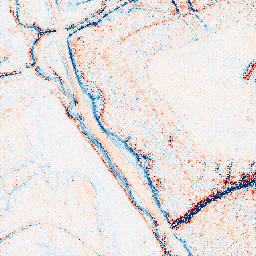
Category: edge_preserving
Decomposition family: anisotropic_diffusion
Decomposition parameters: iterations: 50
kappa: 100
gamma: 0.1
Upsampling method: regularized
Upsampling parameters: scale: 2
lambda_reg: 0.1
Upsampling scale: 2